Interaction volume radius: 5 \u00c5
Interaction volume height: 25 \u00c5
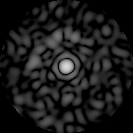
Disorder parameter: 0.7767